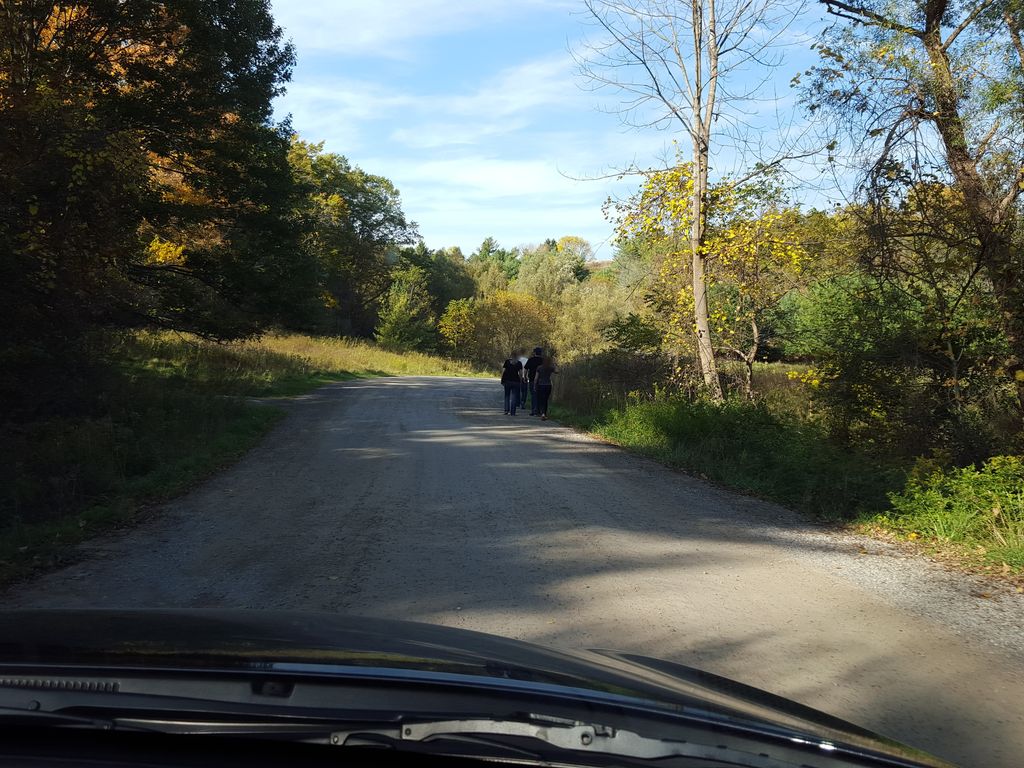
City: hamilton